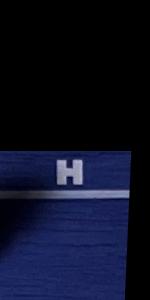
Label: Empty